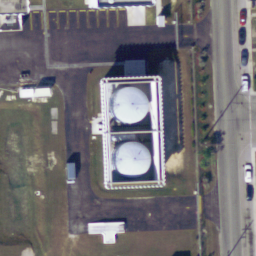
Label: storage tanks